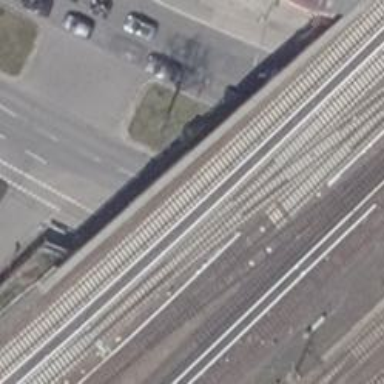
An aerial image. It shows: Bridge for light rail electrified at the bottom.